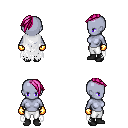
a pixel art fantasy rpg character, female body template, dark elf, purple skin, white tattered cape, white pants, pink long mohawk hairstyle, gold gloves, black shoes, four views (front, back, left, right), 2x2 character sprite sheet, small pixel art, hard edges, no anti-aliasing